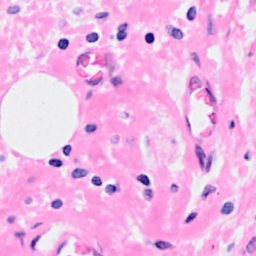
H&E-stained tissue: Breast